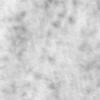
Label: no_change